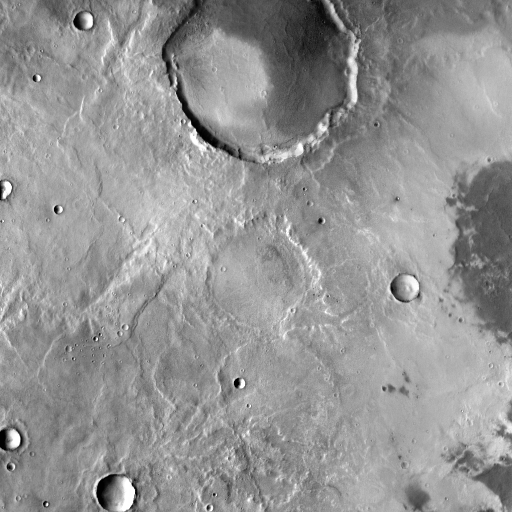
Crater classes present: Background, Other, Layered, Buried, Secondary